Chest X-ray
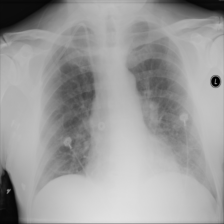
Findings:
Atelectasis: positive
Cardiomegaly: negative
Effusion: negative
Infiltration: negative
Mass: negative
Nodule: positive
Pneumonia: negative
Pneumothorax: negative
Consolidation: negative
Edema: positive
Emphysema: negative
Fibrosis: negative
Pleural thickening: negative
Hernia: negative